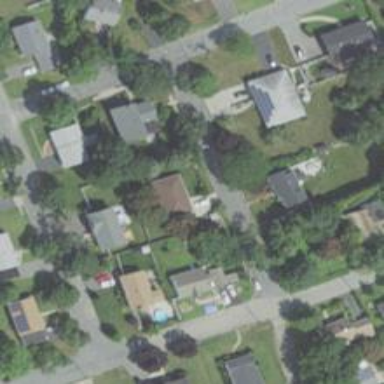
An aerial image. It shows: Residential road.